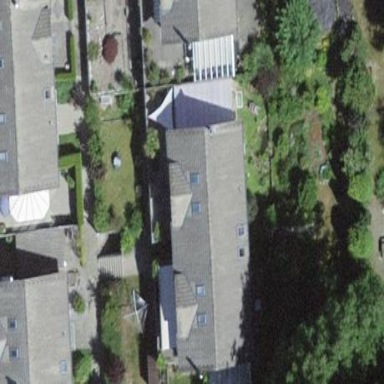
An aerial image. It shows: Terrace building.